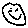
Label: smiley face